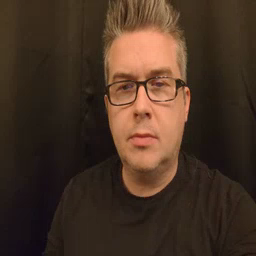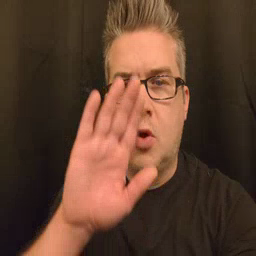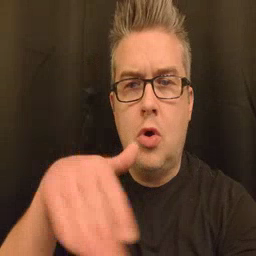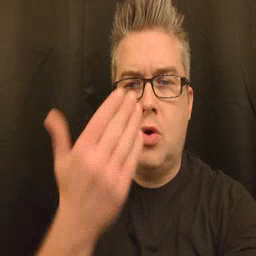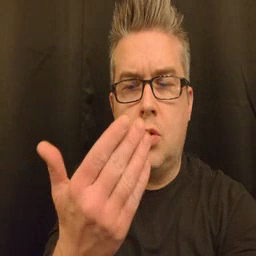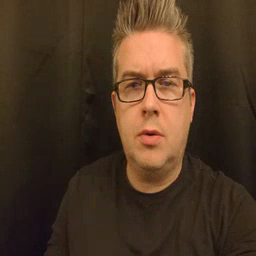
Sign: all